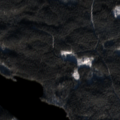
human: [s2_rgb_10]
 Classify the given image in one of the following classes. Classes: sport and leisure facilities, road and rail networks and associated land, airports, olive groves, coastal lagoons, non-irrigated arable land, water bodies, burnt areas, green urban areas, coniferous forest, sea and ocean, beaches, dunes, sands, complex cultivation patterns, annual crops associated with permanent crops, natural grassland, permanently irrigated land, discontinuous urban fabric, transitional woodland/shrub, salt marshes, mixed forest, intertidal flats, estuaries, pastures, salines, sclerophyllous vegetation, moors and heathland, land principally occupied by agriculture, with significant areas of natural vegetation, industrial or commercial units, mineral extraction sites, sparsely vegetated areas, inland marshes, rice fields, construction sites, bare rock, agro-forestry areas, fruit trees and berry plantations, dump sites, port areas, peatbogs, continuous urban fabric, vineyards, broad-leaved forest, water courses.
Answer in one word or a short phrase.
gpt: coniferous forest, water bodies